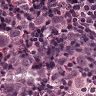
Metastatic tissue present: yes